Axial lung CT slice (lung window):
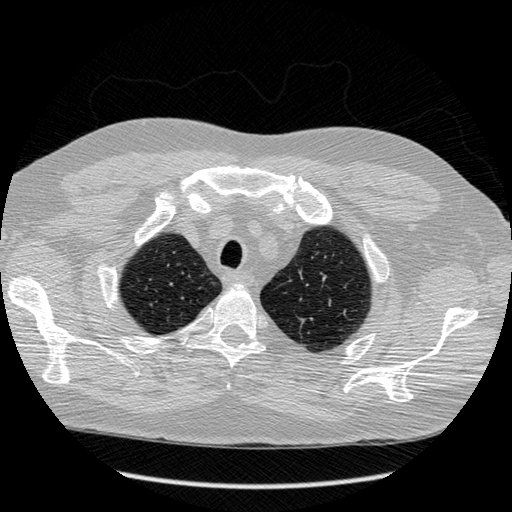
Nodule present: no